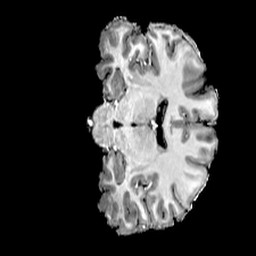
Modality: T1w
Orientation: coronal
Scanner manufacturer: siemens
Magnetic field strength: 7 T